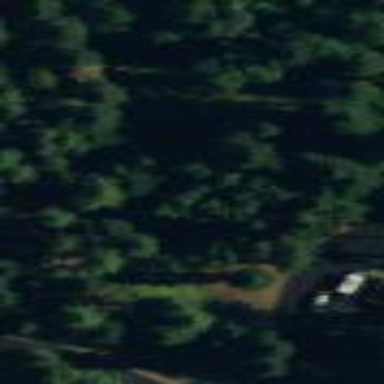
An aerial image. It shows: Greenfield woodland with needle-leaved evergreen trees.